Current action and preconditions to check: trajectory_clear

Your task: For each precondition in the list above, predict whether it will hold at this action.

Consider the current scene as observed from the mobile robot's camera, and analyze the predicted future states of all dynamic agents (e.g., people, animals, vehicles, or any moving entities) within the NEXT SECOND.

IMPORTANT: Only answer "very likely" if you are absolutely certain—based on strong, clear evidence—that a dynamic agent will violate the precondition in the predicted future state. Do NOT answer "very likely" for unlikely, ambiguous, or low-probability risks.

Ask yourself for each precondition: Is there a high probability, with clear and convincing evidence, that the predicted future states of any dynamic agent will interfere with the predicted future state of the currently executing action within the NEXT SECOND, causing that precondition to fail?

Assess the risk level based on these predictions. Use "likely" or "very likely" if motions create a clear risk of interference.

Use "neutral" or "improbable" if agents are nearby but their predicted paths are clearly diverging or non-conflicting.

Failure Risk Categories: "very improbable", "improbable", "neutral", "likely", "very likely"

Answer Format: Output ONLY the probability_of_failure value from these categories: "very improbable", "improbable", "neutral", "likely", "very likely"

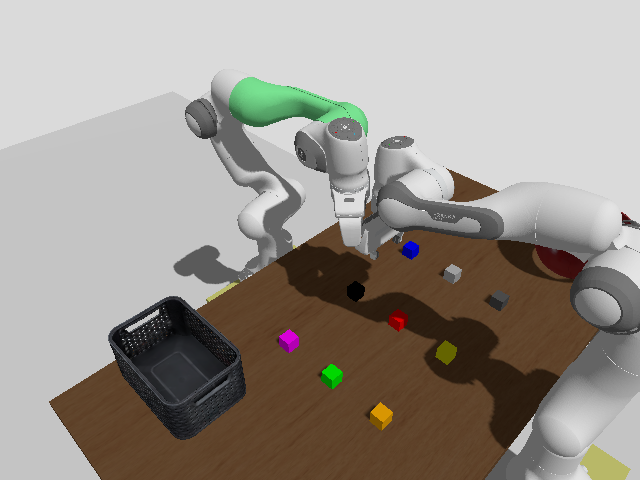

Answer: very likely